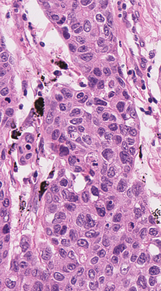
Tumor epithelial tissue: yes
Tumor-associated stroma tissue: yes
Normal tissue: no